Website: crate-barrel
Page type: newsletter-management
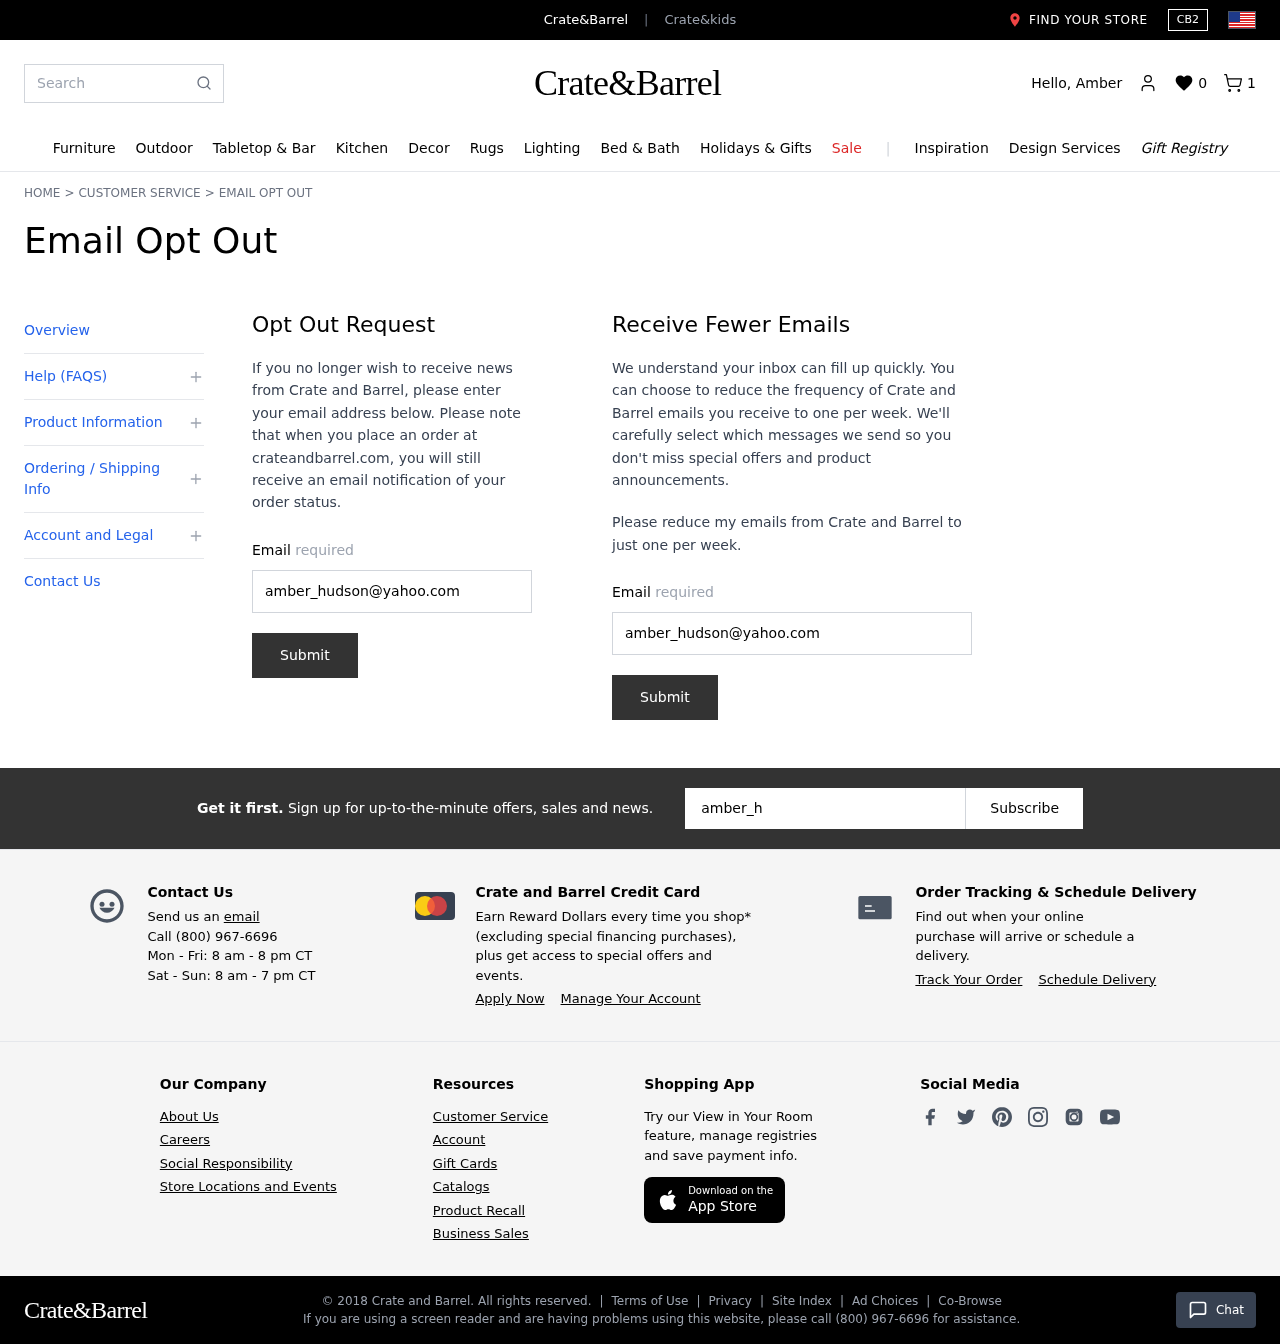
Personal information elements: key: PII_EMAIL
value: amber_hudson@yahoo.com
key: PII_EMAIL2
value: amber_hudson@yahoo.com
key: PII_EMAIL3
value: amber_hudson@yahoo.com
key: PII_FIRSTNAME
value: Amber
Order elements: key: ORDER_NUM_ITEMS
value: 1
Search elements: key: HEADER_SEARCH
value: Search
Other elements: key: WISHLIST_COUNT
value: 0